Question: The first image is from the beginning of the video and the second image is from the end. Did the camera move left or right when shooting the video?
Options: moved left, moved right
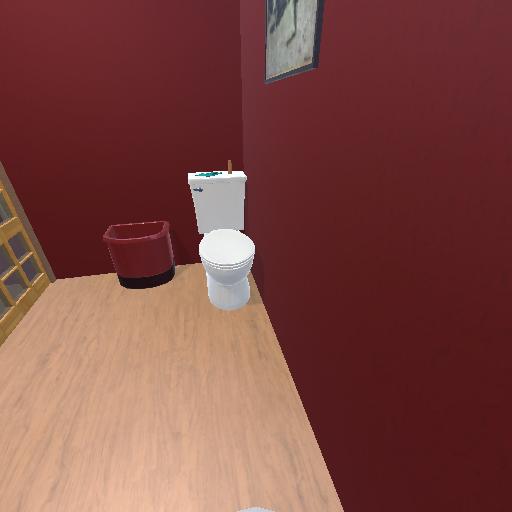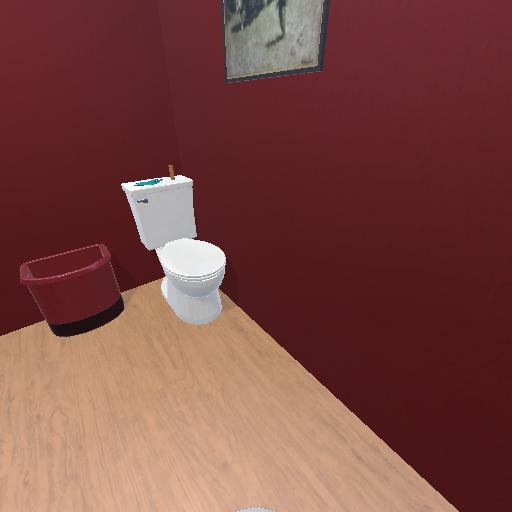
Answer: moved left